Question: We have a custom field in the sales_flat_order_item table called "column1". We use this field to hold what we call "picked" values.
Our process per order line is basically Ordered > Invoiced > Picked > Shipped. What we'd like is to only be able to ship "picked" items. On the create shipment page, I've added the picked value like so:

Using the example above, we can see that 1 of the teabags was ordered and 0 are picked. I'd therefore like the "Qty to Ship" value to be 0 rather than 1.
Inside /app/design/adminhtml/default/default/template/sales/order/shipment/create/items.phtml I can see that the following lines create the "Qty to Ship" field:
'''
<?php echo $this->getItemHtml($_item) ?>
<?php echo $this->getItemExtraInfoHtml($_item->getOrderItem()) ?>
'''
How can I get this to read from our custom "column1" field instead?
Thanks! If you need more information let me know.
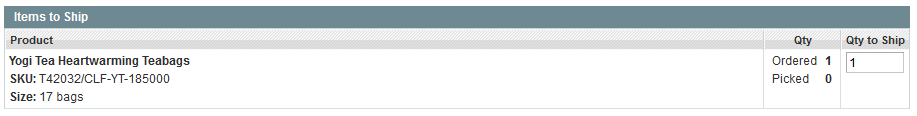
Answer: I've now found where this can be done and got it working.
The file you need to change is actually this one:
/app/design/adminhtml/default/default/template/sales/order/shipment/create/items/renderer
Line 34 contains the code for the input box. The "value" can be changed here.